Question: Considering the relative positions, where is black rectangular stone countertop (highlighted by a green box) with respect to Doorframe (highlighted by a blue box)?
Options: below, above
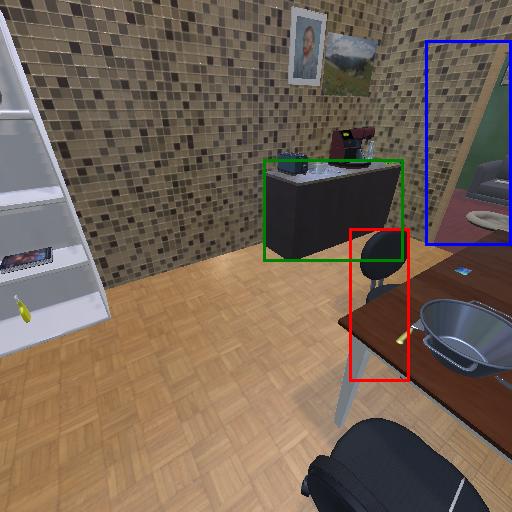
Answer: below